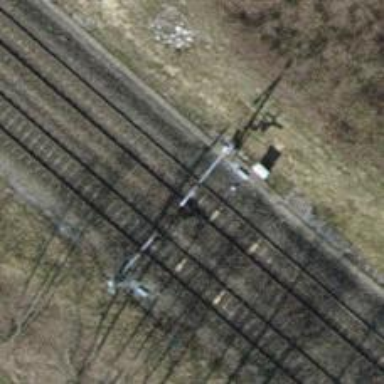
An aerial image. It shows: Railway signal.